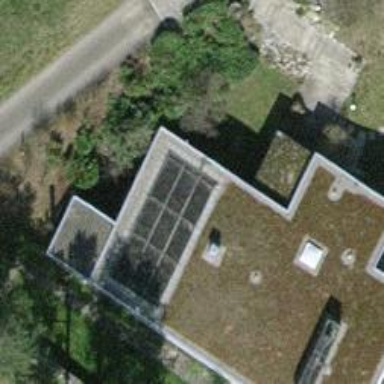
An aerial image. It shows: Building.